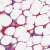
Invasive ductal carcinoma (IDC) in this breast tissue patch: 0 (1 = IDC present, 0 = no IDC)